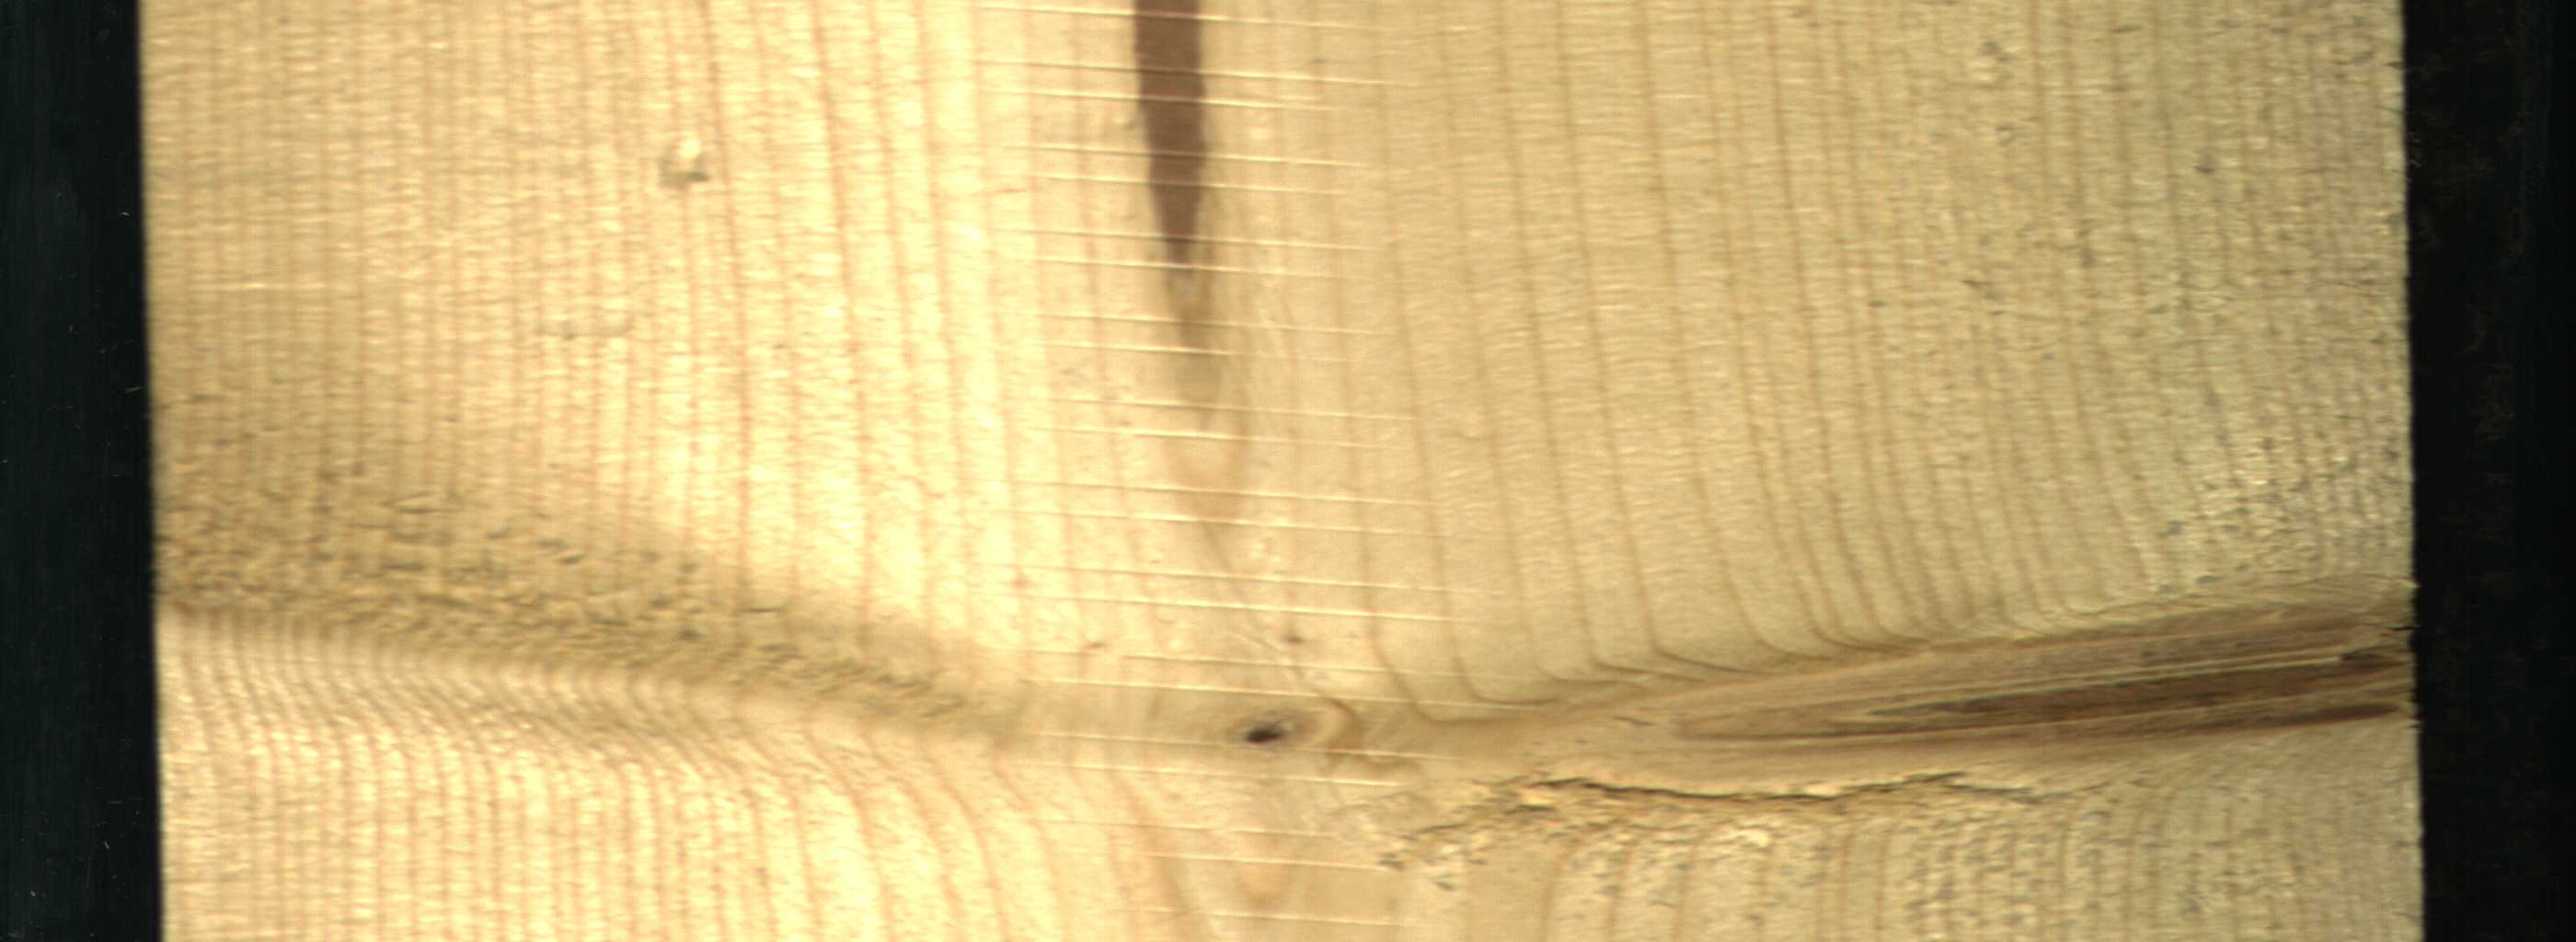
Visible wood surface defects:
Marrow
Live_Knot
Live_Knot